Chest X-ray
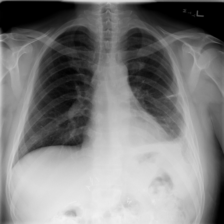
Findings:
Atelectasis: positive
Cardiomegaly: negative
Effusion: negative
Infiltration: negative
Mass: negative
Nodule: negative
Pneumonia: negative
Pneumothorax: negative
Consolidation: negative
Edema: negative
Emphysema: negative
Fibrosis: negative
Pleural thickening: negative
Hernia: negative